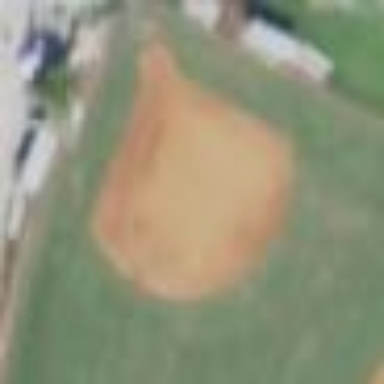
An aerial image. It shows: Softball pitch for leisure and sport activities.